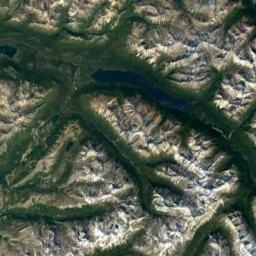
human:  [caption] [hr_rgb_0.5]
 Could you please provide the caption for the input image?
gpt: There is a lake on the mountain .

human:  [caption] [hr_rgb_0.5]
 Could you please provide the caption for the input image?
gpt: The folded mountain consists of a number of ridges and valleys and is covered with some vegetation .

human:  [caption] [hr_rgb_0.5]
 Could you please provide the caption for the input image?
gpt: This mountain is completely covered by vegetation .

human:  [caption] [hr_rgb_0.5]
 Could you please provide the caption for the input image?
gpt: The mountain is full of bare land with lines of green plants .

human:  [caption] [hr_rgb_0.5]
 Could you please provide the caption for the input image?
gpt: There are green mosses and white rocks and a river on the mountain .